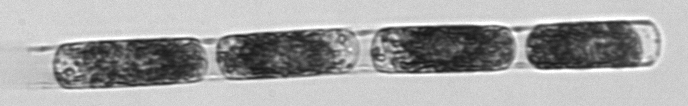
Label: Hemiaulus